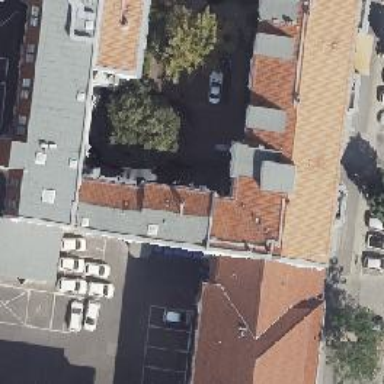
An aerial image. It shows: Gabled building with roof made of roof tiles.